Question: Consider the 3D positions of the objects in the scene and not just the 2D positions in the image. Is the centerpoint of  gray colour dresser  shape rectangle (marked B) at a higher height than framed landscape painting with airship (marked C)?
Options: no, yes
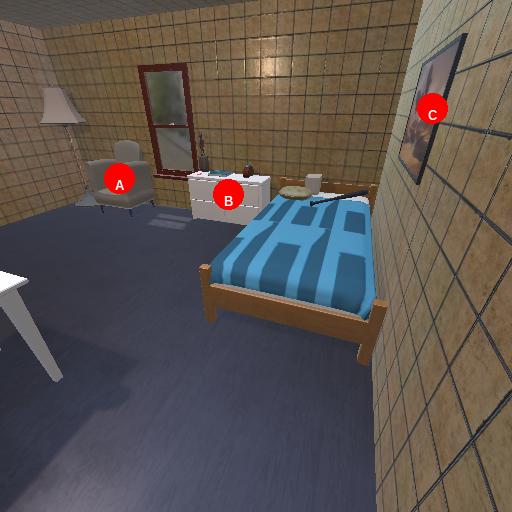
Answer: no